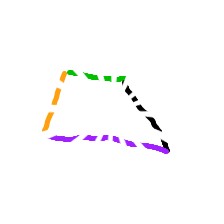
Shape: trapezoid